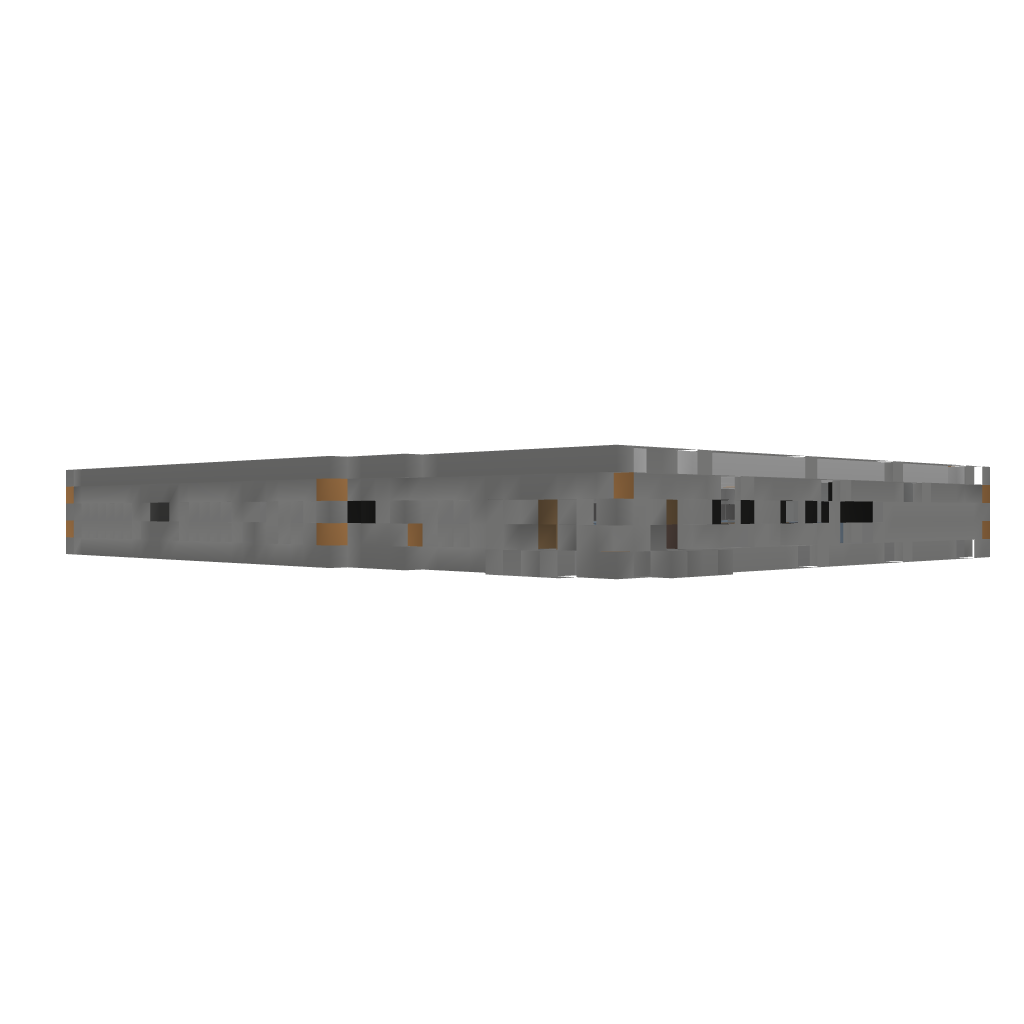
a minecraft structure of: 10 pin bowling alley